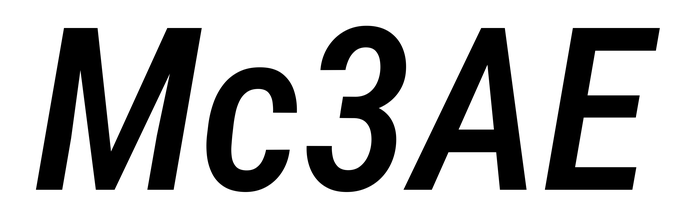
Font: Roboto-Italic_Condensed_Medium_Italic